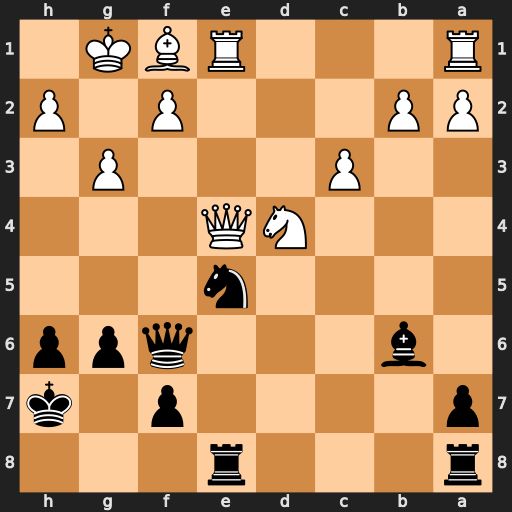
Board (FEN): r3r3/p4p1k/1b3qpp/4n3/3NQ3/2P3P1/PP3P1P/R3RBK1
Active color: b
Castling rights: -
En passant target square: -
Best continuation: Bxd4 cxd4 Nf3+ Qxf3 Qxf3